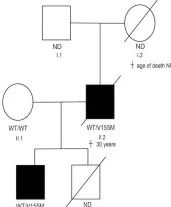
(A) Pedigree: c.463G > A, p. V155M mutation in STING1 was confirmed by Sanger in proband III.1 and II.2.
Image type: pathology (giemsa)